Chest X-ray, PA view. Patient: 44 years old, sex M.
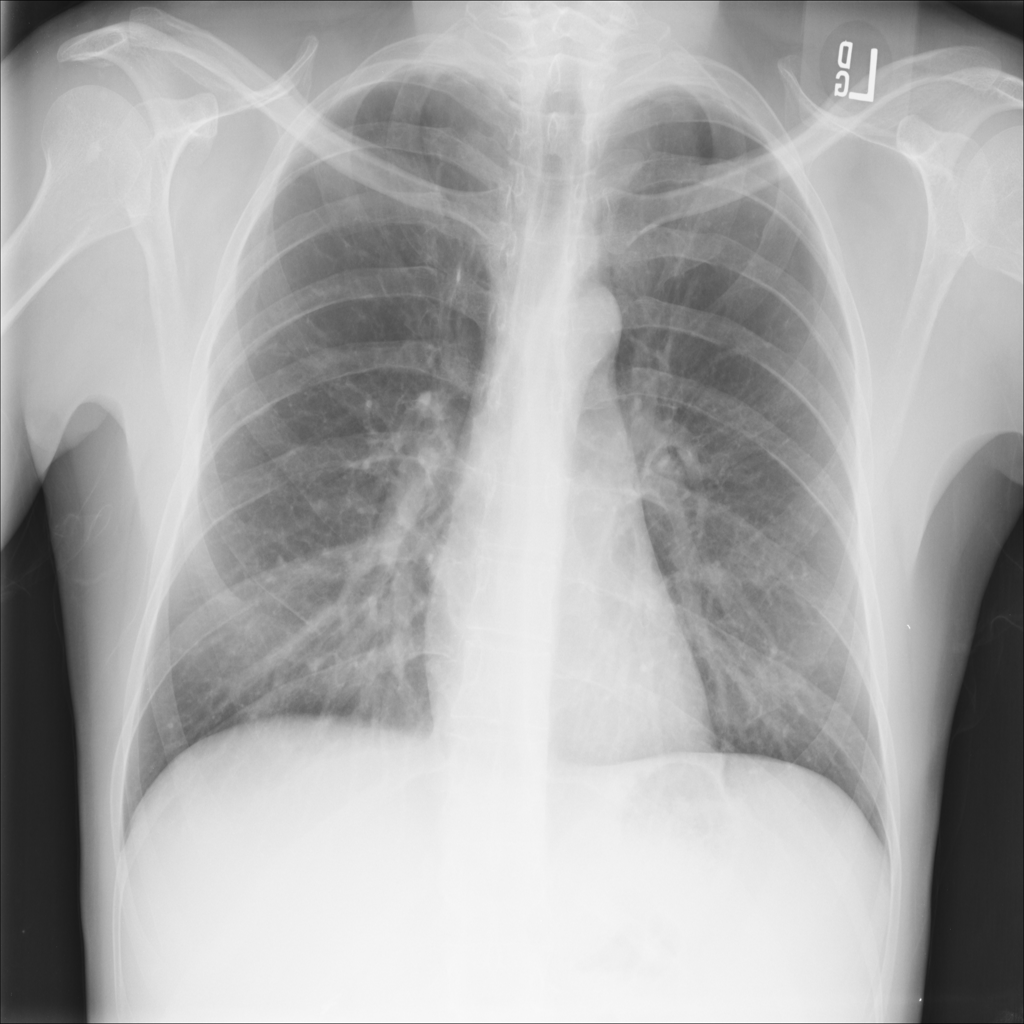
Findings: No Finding